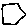
Label: hexagon